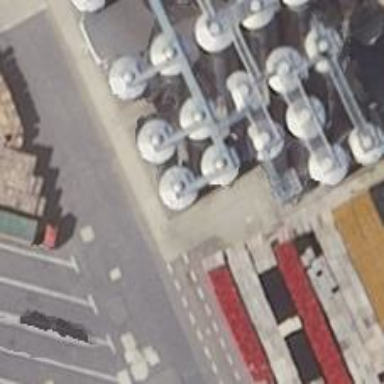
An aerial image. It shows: Storage tank with man-made structure.